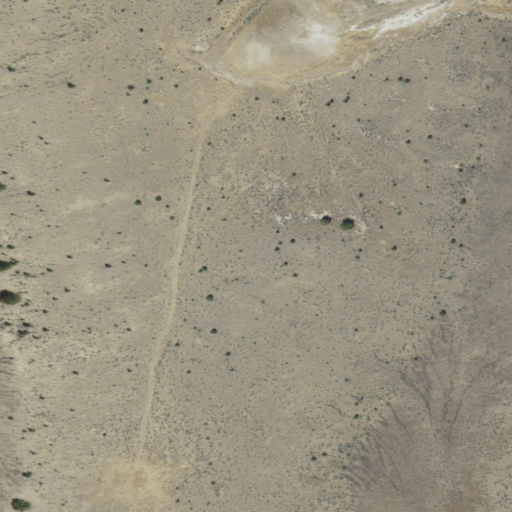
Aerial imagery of depression(s) in Oregon named Boney Basin containing shrub and grassland